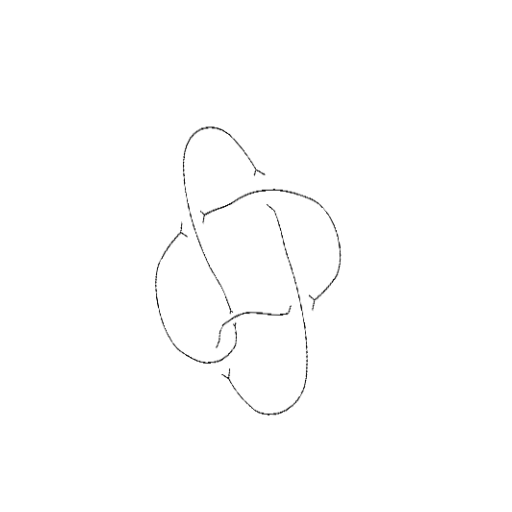
Crossing number: 5